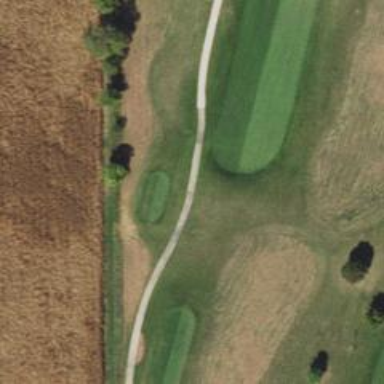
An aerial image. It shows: Pathway for golfing.